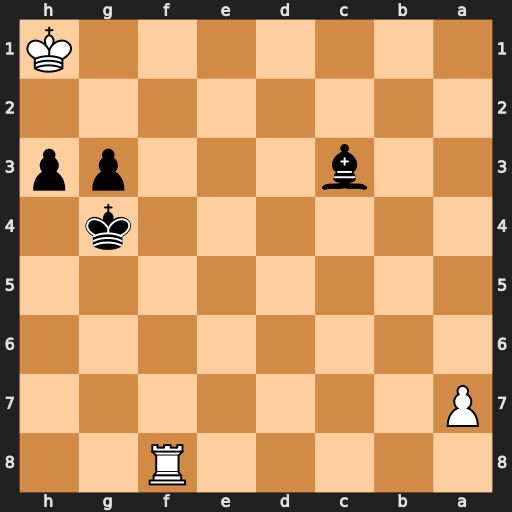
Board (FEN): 5R2/P7/8/8/6k1/2b3pp/8/7K
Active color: b
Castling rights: -
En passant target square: -
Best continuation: g2+ Kh2 Be5+ Kg1 Bd4+ Rf2 Kg3 a8=Q h2#